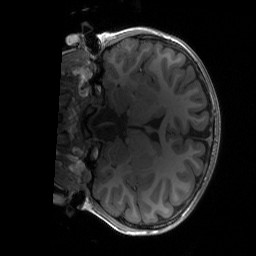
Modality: T1w
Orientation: coronal
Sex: male
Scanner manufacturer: siemens
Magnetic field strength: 3 T
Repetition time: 1.9 s
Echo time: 0.00243 s